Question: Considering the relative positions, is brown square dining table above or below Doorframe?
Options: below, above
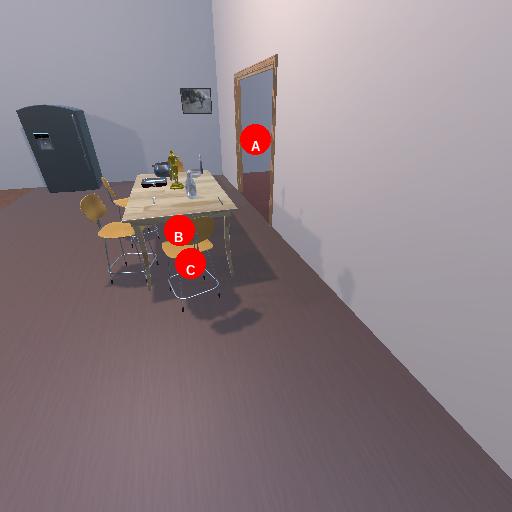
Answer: below